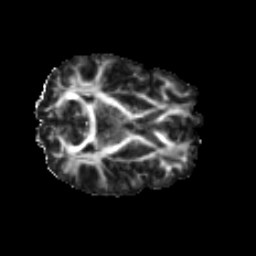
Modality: FA
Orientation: axial
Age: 29
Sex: male
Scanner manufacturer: ge
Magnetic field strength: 3 T
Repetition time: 7.8 s
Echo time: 0.0609 s